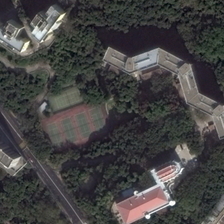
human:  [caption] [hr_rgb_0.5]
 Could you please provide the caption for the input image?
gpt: many green trees and several buildings are in a school .

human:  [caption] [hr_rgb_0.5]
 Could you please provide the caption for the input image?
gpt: many green trees and several buildings are in a school .

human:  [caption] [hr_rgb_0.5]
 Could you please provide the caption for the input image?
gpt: many green trees and several buildings are in a school .

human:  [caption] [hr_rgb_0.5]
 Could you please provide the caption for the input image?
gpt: many green trees and several buildings are in a school .

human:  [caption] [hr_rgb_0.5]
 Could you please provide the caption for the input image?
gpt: many green trees and several buildings are in a school .